Question: How do i access search from controller for input type=Search in mvc4.
here is my view cshtml code.
My code:
'''
<input name="searchValue" id="searchinput1" type="search" data-mini="true" data-align="left"/>
'''
I have a buttton inbuilt in my search and wanted to access in controller. Tried possibilities over internet, but couldnt find a better solution.
I dont want to have button and text box individually, rather have this type=search itself.

i want the search functionality to be implemented by clicking the button on left side of search within the search box.
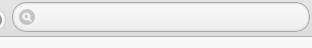
Answer: Place this in your view
'''
@using (Html.BeginForm("Search", "Home", FormMethod.Get))
{@Html.TextBox("name", null, new { id = "SearchBox", @class = "SearchBox" })}
'''
In your controller add the following code
'''
public ActionResult Search(string name)
{
//do anything with the name
}
'''
you will be able to access your text box in controller